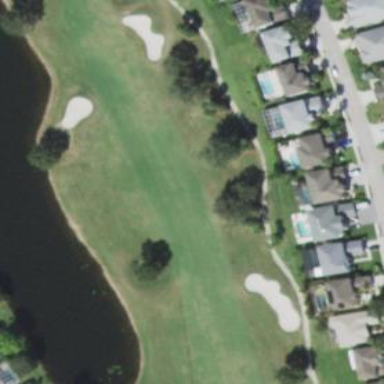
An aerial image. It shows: Scenic golf fairway.